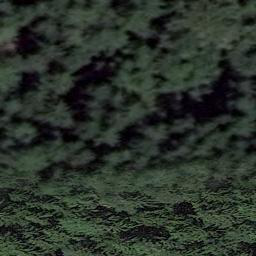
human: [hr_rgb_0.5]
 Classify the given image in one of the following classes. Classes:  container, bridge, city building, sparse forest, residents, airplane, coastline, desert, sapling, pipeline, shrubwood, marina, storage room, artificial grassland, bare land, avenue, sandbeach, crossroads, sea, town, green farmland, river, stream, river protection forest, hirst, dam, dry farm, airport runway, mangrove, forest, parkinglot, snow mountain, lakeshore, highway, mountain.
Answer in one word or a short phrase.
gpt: forest